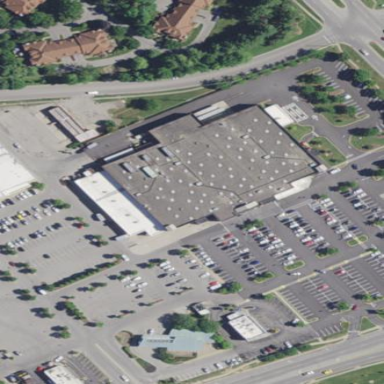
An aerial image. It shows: Building that houses supermarket.